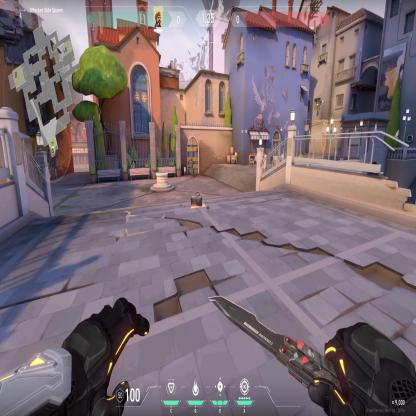
Label: dropped spike